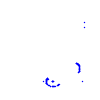
Particle: proton